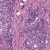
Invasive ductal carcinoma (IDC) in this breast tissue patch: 1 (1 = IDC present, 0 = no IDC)